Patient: sex M, age 61
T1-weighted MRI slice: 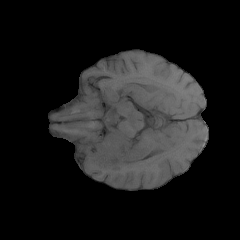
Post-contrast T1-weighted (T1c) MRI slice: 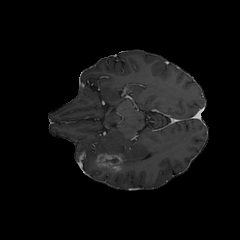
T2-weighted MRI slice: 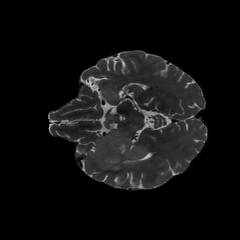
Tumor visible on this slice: yes
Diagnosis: Glioblastoma, IDH-wildtype
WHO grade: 4